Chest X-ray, PA view. Patient: 51 years old, sex M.
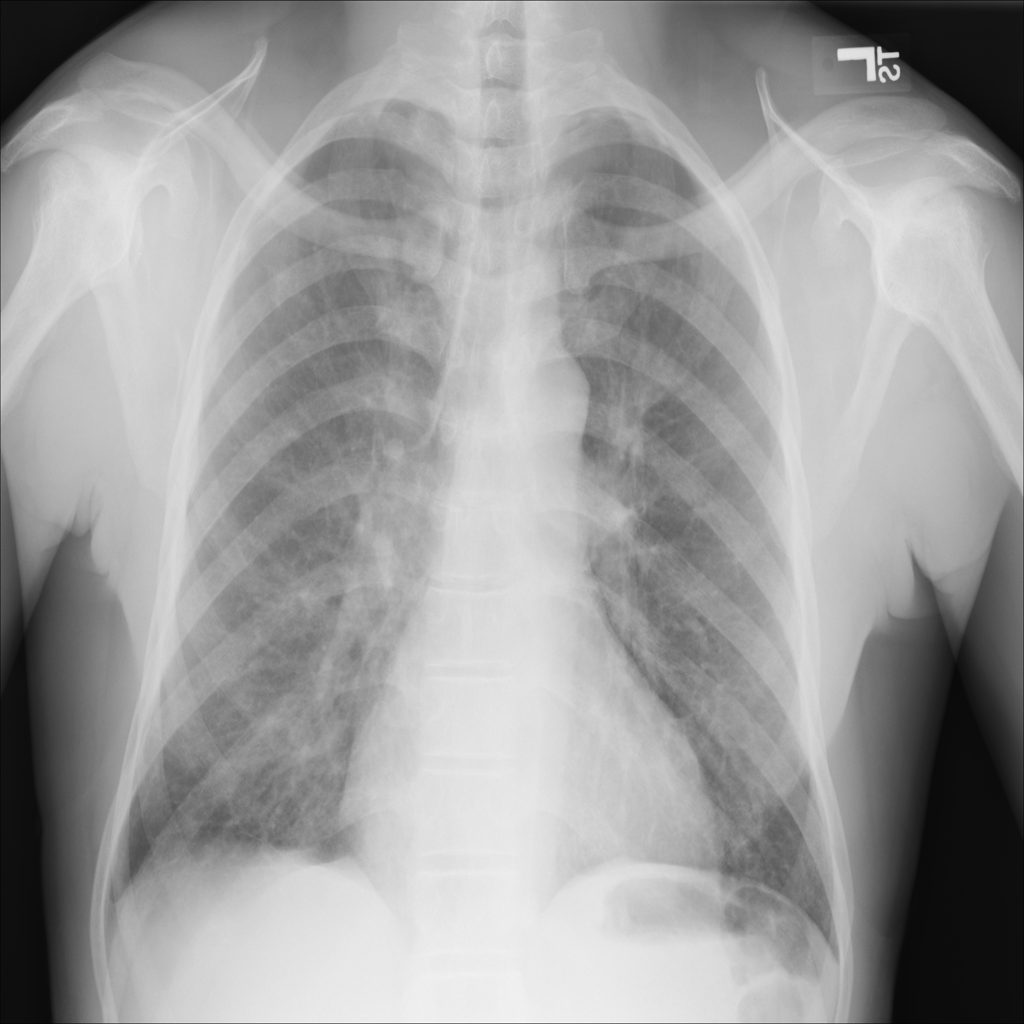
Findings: No Finding